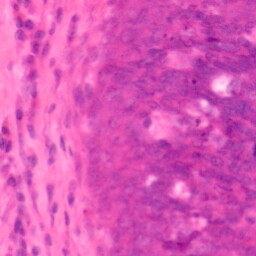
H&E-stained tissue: Colon